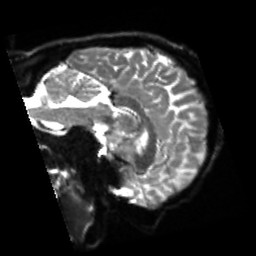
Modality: sbref
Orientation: sagittal
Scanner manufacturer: siemens
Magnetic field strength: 3 T
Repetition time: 4 s
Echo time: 0.0594 s